Aerial crown-view tile of a tropical tree (Barro Colorado Island, Panama), acquired 20240813:
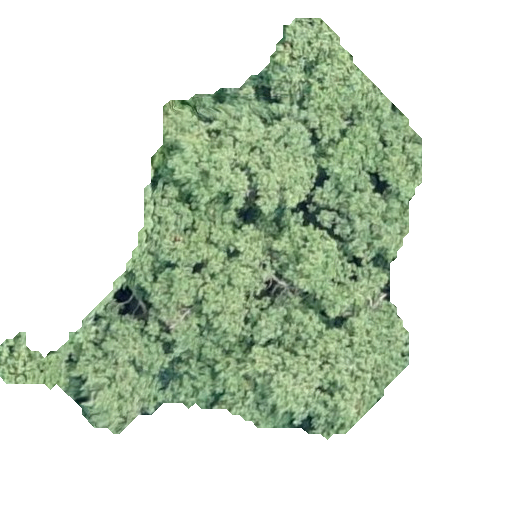
Species: Hieronyma alchorneoides
GBIF accepted scientific name: Hieronyma alchorneoides
Crown area: 151.132 m²